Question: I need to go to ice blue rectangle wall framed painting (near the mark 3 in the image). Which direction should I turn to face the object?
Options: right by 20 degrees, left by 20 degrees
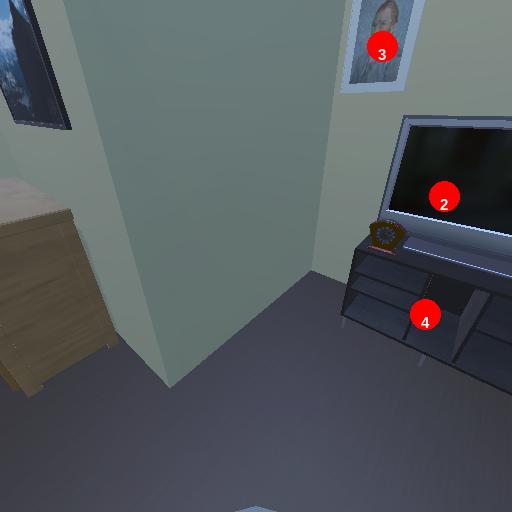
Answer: right by 20 degrees